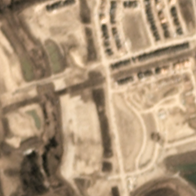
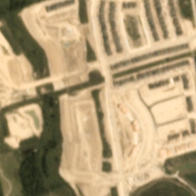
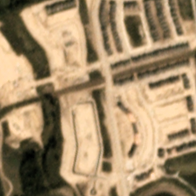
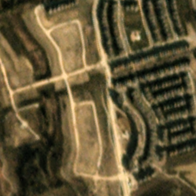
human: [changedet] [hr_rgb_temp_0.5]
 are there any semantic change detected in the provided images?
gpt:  many lush tress appeared on the right side .

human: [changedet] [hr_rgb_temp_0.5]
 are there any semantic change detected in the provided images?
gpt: the trees replaced the original bareland .

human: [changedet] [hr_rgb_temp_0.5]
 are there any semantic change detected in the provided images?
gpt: vegetation appeared on the original bareland .

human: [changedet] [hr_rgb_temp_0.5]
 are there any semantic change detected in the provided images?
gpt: an intersecting road is built and trees appeared on the bareland .

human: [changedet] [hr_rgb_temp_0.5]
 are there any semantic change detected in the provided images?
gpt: several intersecting roads and trees appeared in the scene .